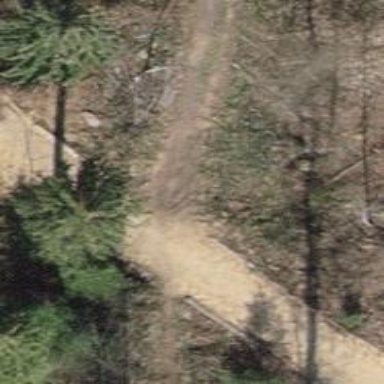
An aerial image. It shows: Path.